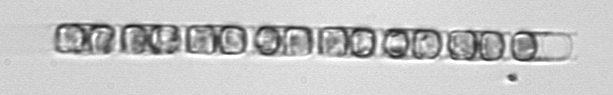
Label: Skeletonema